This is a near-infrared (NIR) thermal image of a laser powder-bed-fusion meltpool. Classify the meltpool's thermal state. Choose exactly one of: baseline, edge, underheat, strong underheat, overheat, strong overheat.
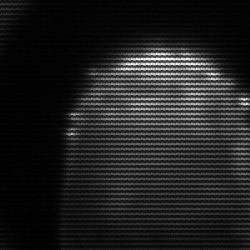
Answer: edge